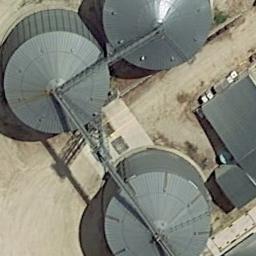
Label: storage_tank